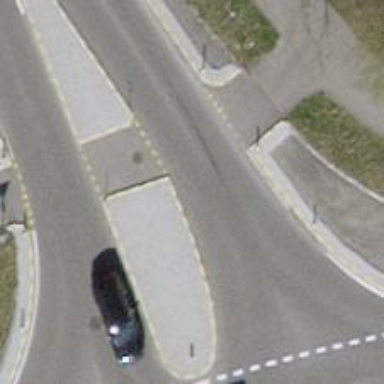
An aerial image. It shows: Uncontrolled crossing on the road.